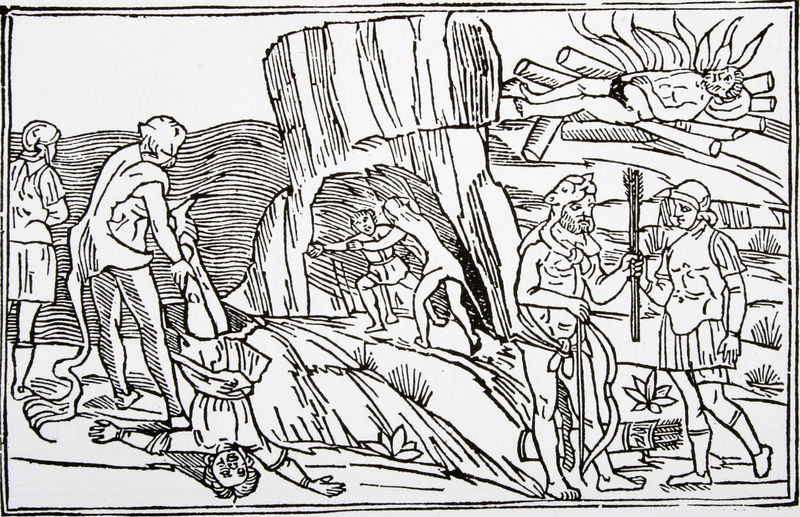
Titel: Metamorphosen des Ovid. Tod des Herkules
Künstler: (Anonym) Venezianisch
Standort: München:
Institution: Bayerische Staatsbibliothek
Schlagwörter: akt, berg, dunkel, felsen, feuer, gestein, held, himmel, kampf, körper, mann, meer, nackt, schatten, umhang, wasser, weiß, landschaft, menschen, see, bewegung, hell, hintergrund, holz, licht, männer, reden, schwarz, skizze, zeichnung, gras, rasen, tier, wiese, jung, kappe, geschichte, henker, hinrichtung, mensch, stein, steine, tod, tot, toter, erde, gräser, hügel, natur, boden, kostüm, stehend, gewänder, pflanze, pflanzen, höhle, höle, renaissance, kinder, fell, holzschnitt, wellen, liegen, bogen, stab, berge, fels, flächen, grafik, graphik, schichten, vegetation, linien, figuren, gewalt, krieg, bauer, waschen, katze, penis, eingang, antike, flamme, maske, brennen, flammen, linie, druck, linolschnitt, schraffur, holzstich, stich, illustration, streit, waffen, überfall, leichen, soldat, strafe, tote, helm, mythologie, ritter, rüstung, buchdruck, römer, holzscnitt, helme, jäger, fegefeuer, hölle, qual, schreien, teufel, gefangene, verfolgung, mittelalter, krieger, versteck, jagt, löwe, töten, dürer, herkules, köcher, szenen, pfeil, pfeile, raubkatze, herakles, unterwelt, bogenschütze, löwenfell, rüstungen, verbrennung, holzscheit, folter, marter, inquisition, hexenverbrennung, verbrennen, scheiterhaufen, ovid, uhrzeit, kopfüber, lagerfeuer, strafen, simultandarstellung, feind, morden, metamorphosen, bestrafung, märthyrer, hexer, quälen, folterung, ketzer, sequenzen, urzeit, heros, vverkleidung, einäscherung, feuerbestattung, holzschnott, höllenqual, höllenqualen, landcshaft, mythologei, scheiterhahufen, schrffuren, sodom und gomorrah, fakel, verkehrt herum, rape, spfeile